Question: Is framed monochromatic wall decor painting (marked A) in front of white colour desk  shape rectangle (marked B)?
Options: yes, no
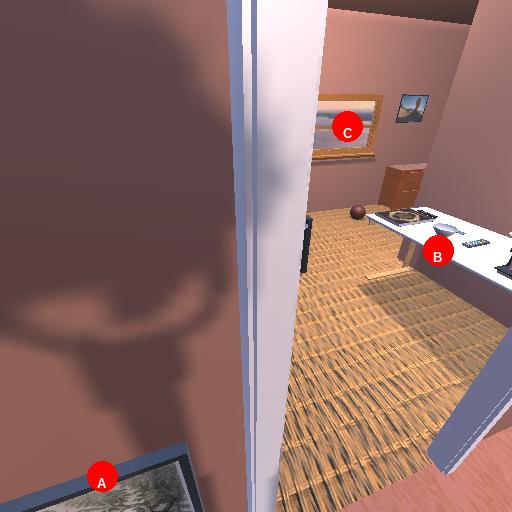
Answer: yes